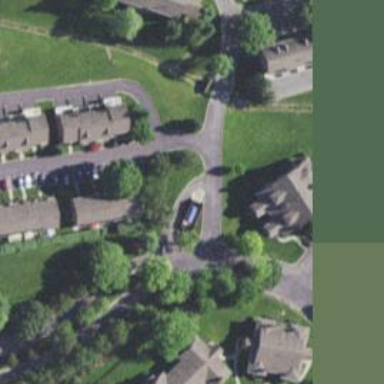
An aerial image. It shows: Living street.